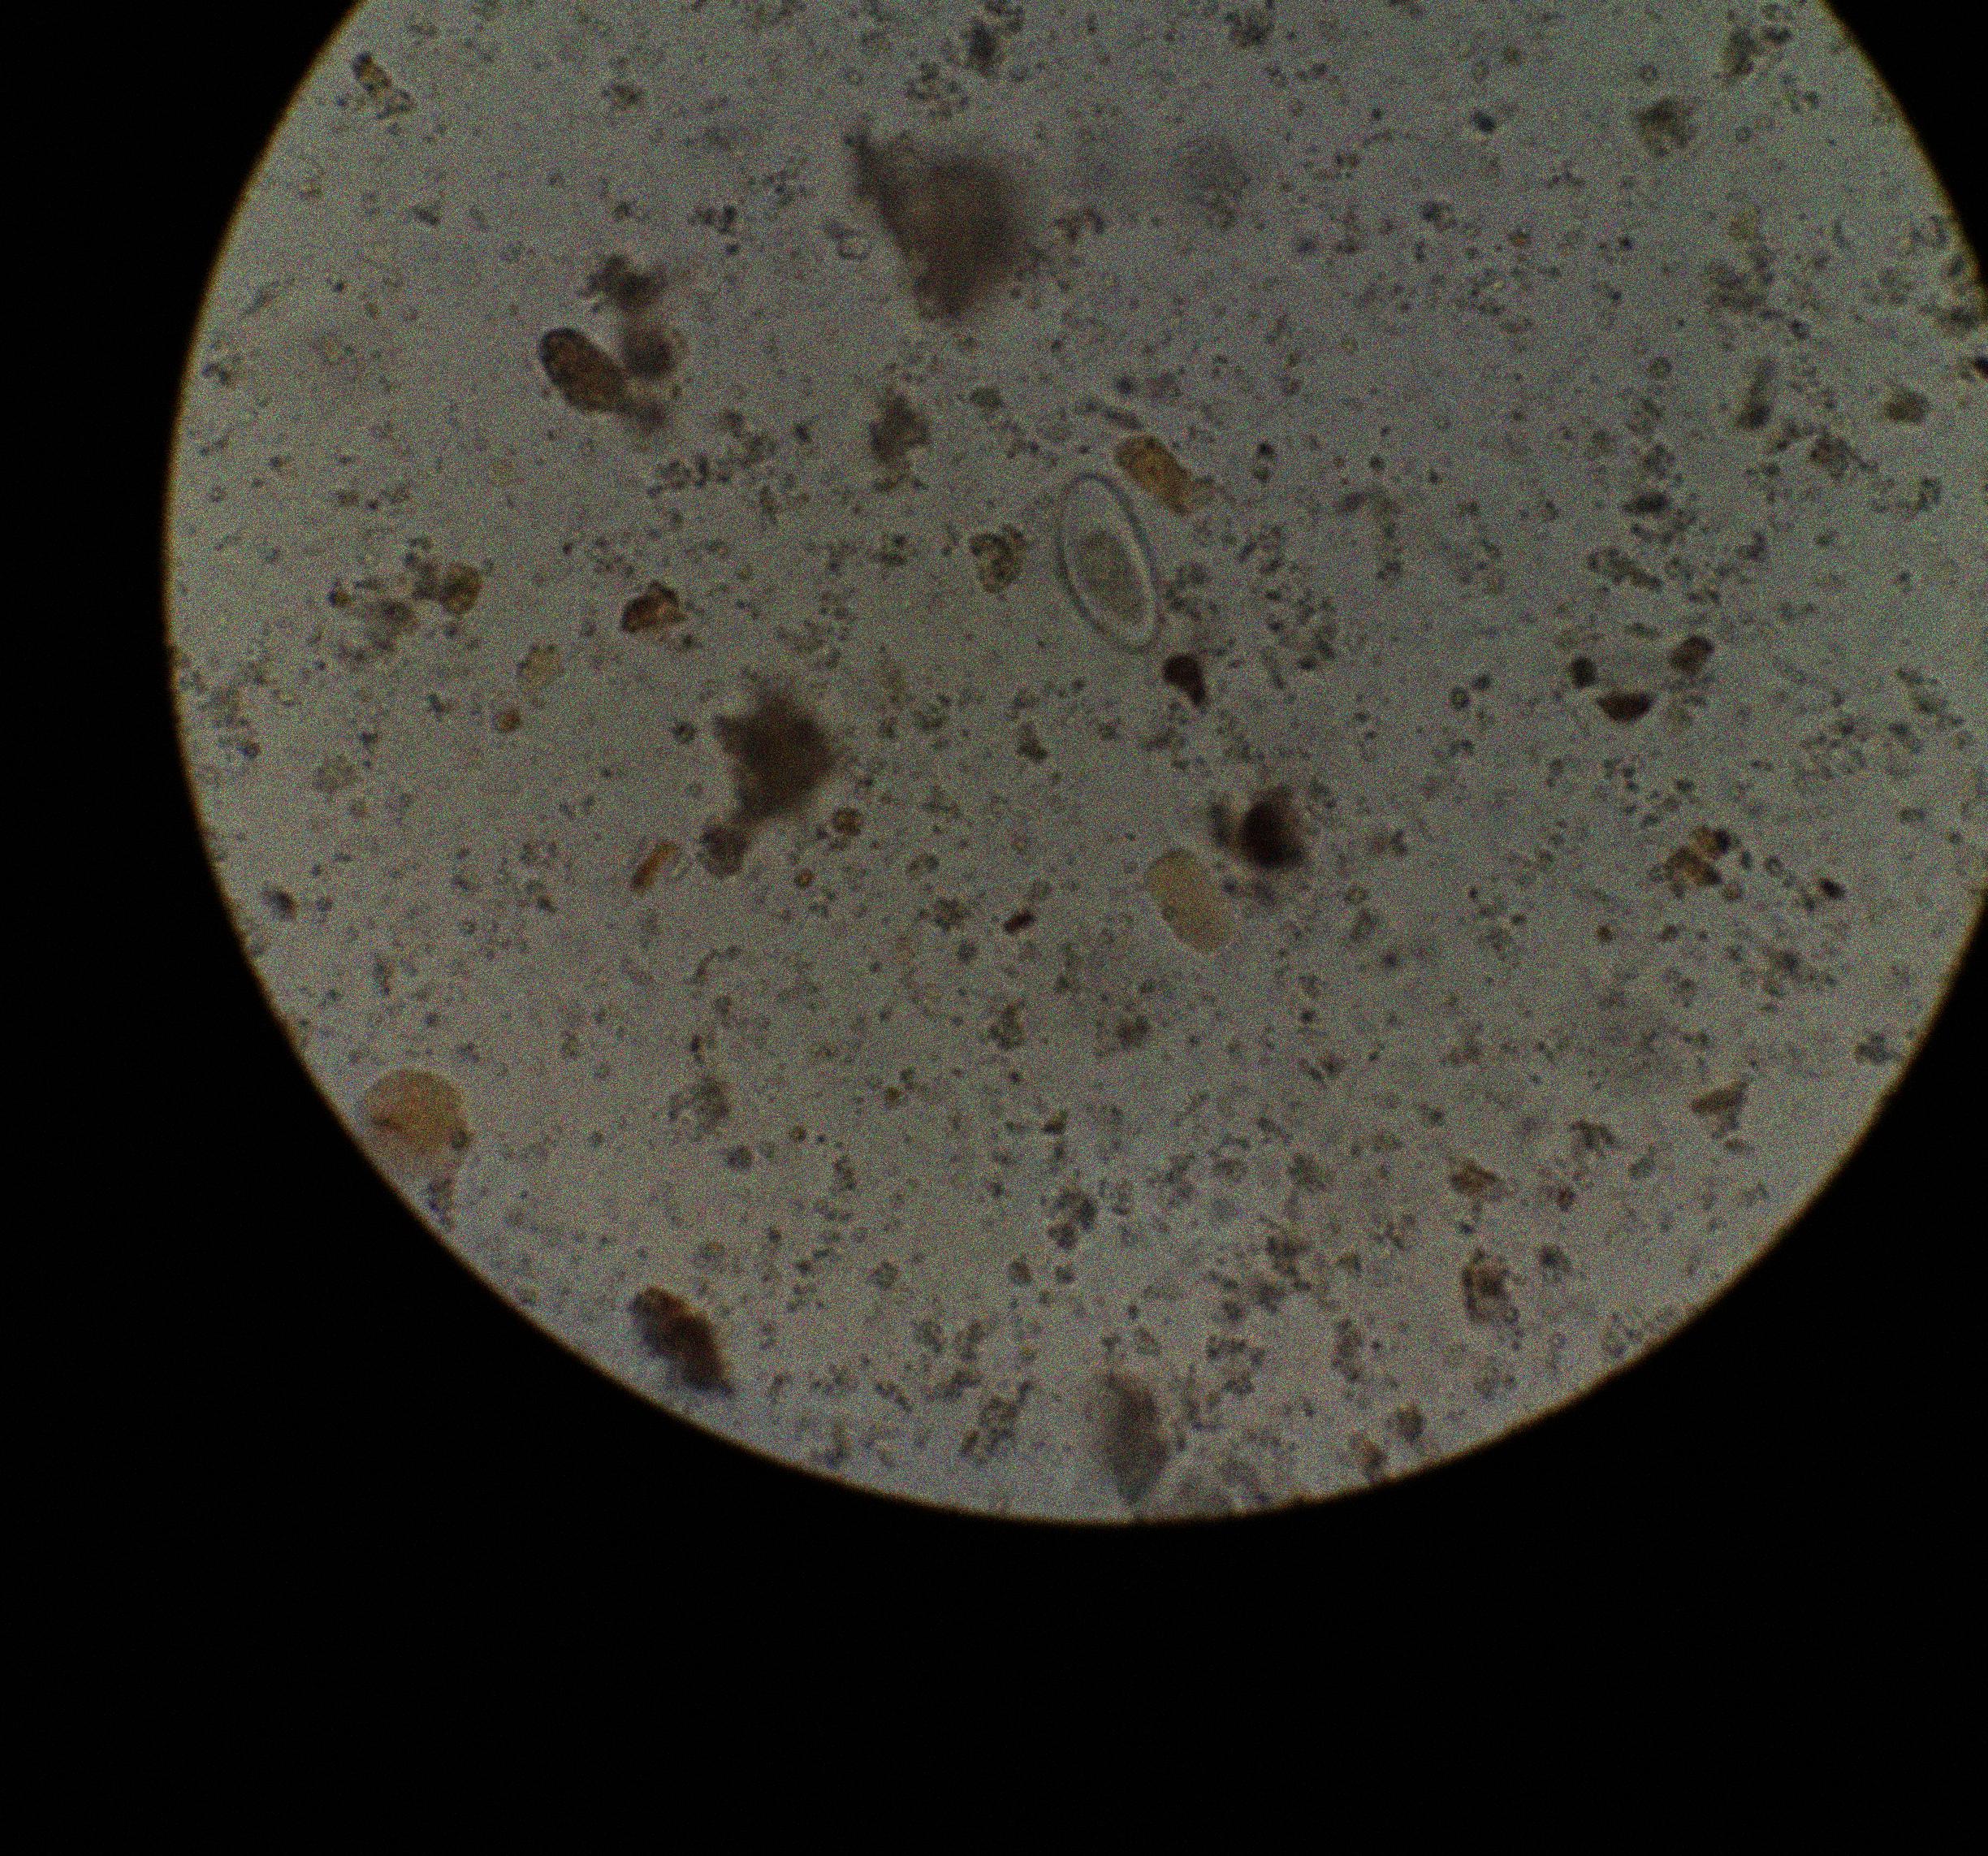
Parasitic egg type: Enterobius vermicularis